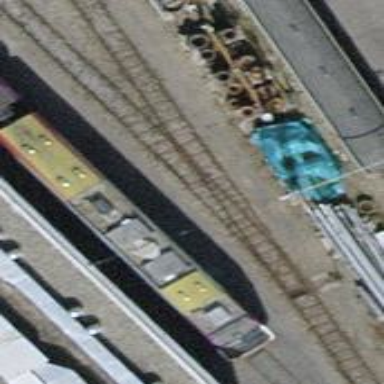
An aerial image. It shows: Narrow-gauge railway service yard with 1 track. The railway is electrified with contact line.